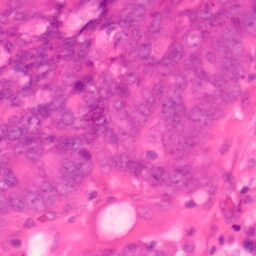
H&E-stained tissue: Colon